Interaction volume radius: 5 \u00c5
Interaction volume height: 25 \u00c5
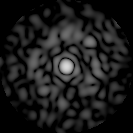
Disorder parameter: 0.7912